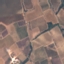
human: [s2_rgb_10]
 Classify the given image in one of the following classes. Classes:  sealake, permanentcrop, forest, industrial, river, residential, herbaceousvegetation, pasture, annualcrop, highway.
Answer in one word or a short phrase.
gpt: PermanentCrop